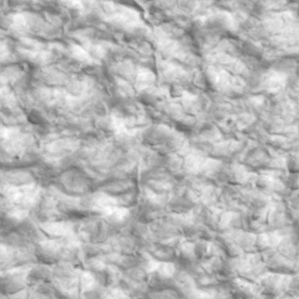
Label: non_frost